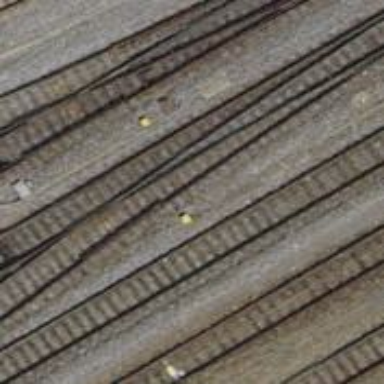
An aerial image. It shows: Railway siding with one electrified track and contact line for powering the train.